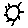
Label: sun